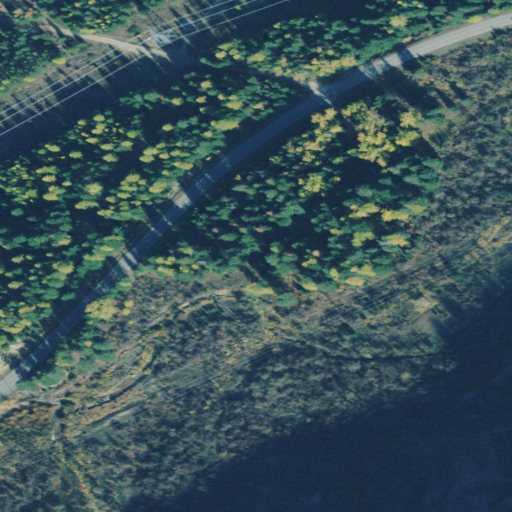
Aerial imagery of valley in Montana named Brush Gulch containing herbaceous wetlands, evergreen forest, open development, low intensity development, woody wetlands, shrub, barren land, and medium intensity development